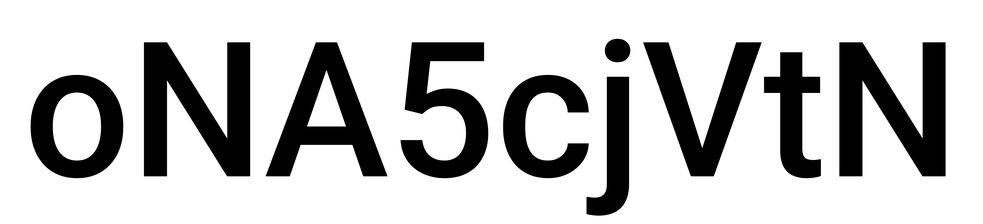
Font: Roboto_Medium